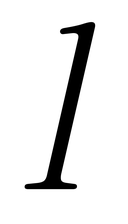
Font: InstrumentSerif-Italic